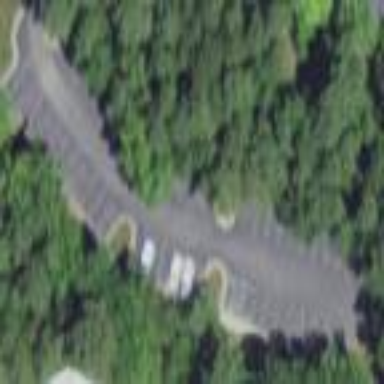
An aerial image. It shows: Parking area with asphalt surface.